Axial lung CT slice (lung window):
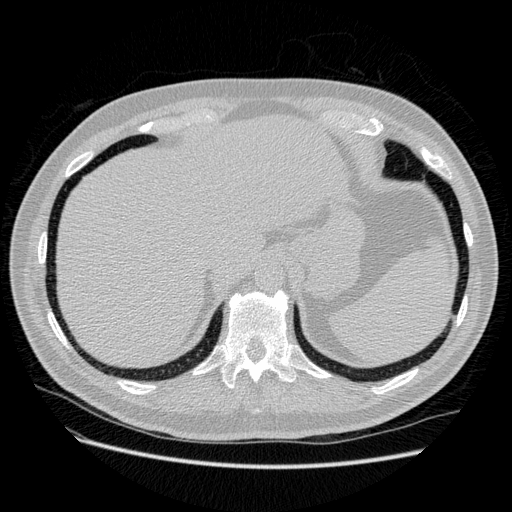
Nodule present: no